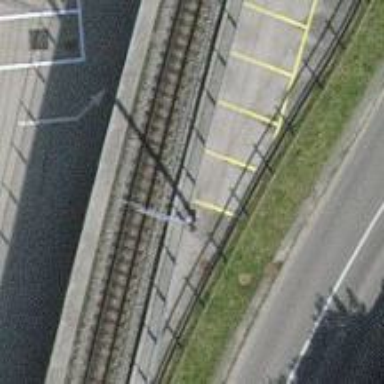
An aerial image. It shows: Narrow-gauge railway bridge with electrified tracks and single track passing over it.